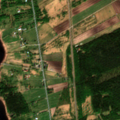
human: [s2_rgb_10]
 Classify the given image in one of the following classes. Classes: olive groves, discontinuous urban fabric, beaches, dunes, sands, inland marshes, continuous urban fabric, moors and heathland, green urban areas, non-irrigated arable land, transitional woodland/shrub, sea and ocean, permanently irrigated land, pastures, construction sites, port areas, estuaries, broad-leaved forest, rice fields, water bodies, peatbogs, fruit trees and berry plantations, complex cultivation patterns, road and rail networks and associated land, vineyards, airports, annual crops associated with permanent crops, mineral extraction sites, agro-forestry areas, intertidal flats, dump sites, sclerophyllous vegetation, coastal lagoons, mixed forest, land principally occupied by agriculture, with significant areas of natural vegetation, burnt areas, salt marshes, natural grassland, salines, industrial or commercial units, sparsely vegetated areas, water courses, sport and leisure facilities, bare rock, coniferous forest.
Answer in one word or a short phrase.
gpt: land principally occupied by agriculture, with significant areas of natural vegetation, coniferous forest, mixed forest, transitional woodland/shrub, water courses